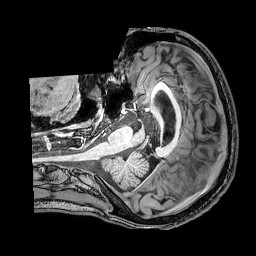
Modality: T1w
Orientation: axial
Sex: male
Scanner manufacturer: philips
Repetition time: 0.008079 s
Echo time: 0.0037 s